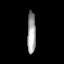
Tissue: prostate
Cell type: T cells
Senescence score: 0.72
Nuclear area (px): 338
Mean DAPI intensity: 164.183